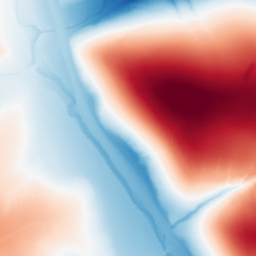
Category: trend_removal
Decomposition family: polynomial_high
Decomposition parameters: degree: 5
Upsampling method: regularized
Upsampling parameters: scale: 2
lambda_reg: 0.001
Upsampling scale: 2